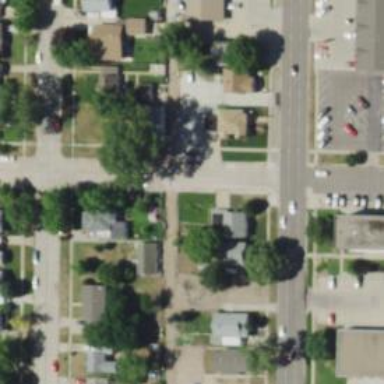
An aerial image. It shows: Alley classified as service road.